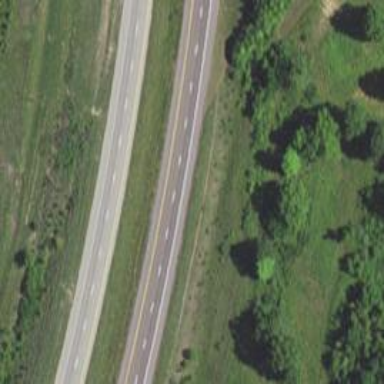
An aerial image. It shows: Trunk highway with expressway features.